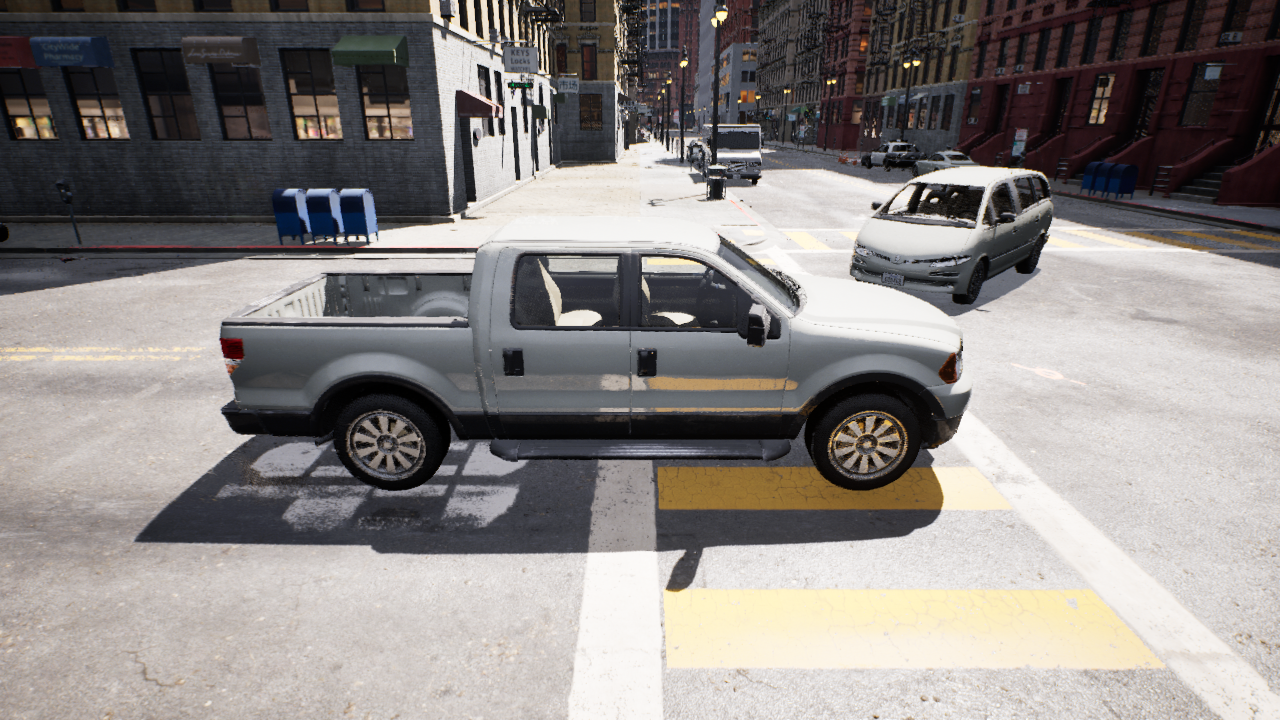
Venue: residential
Lighting: clear day
Vehicle rig: pickup